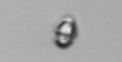
Label: Heterocapsa_rotundata